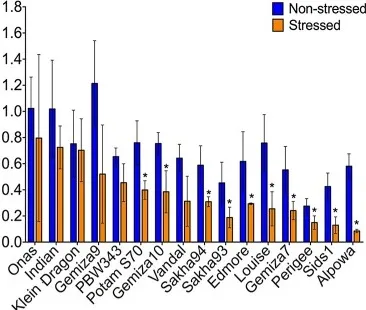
The individual total root dry weight of genotypes.
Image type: chart (chart)